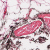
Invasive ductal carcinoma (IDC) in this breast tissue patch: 0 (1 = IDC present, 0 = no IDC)